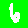
Digit: 6